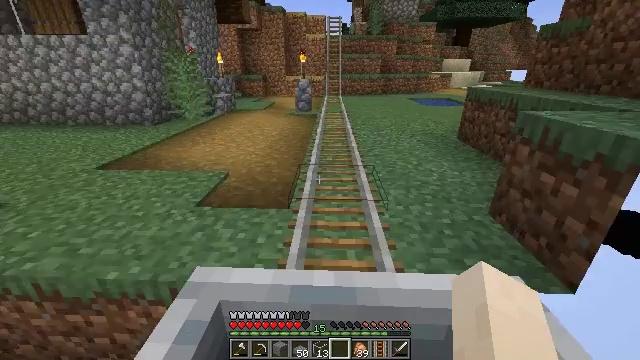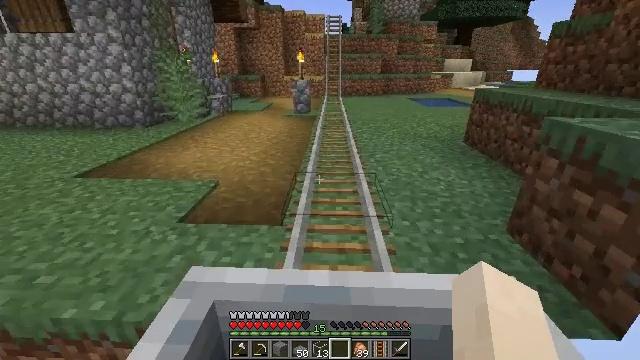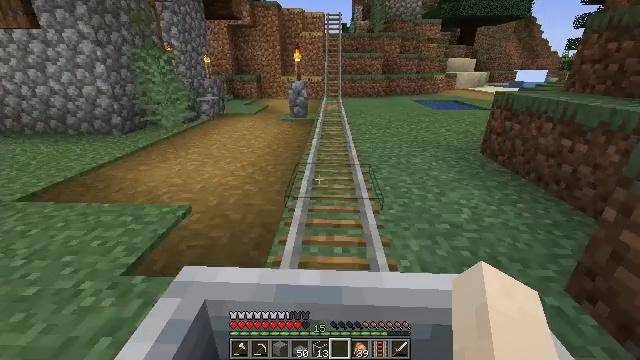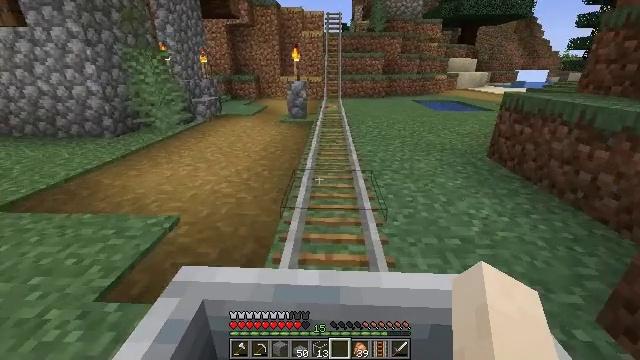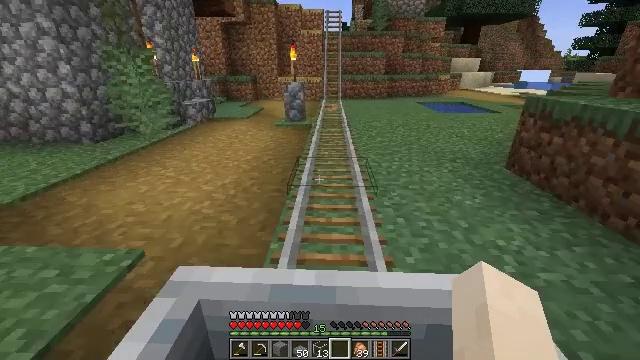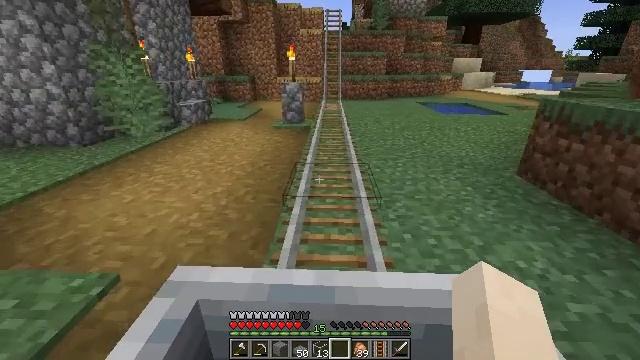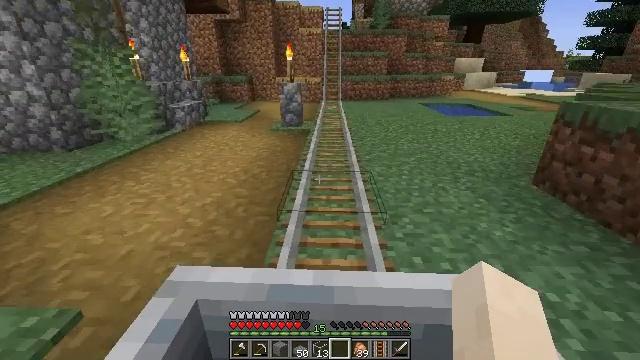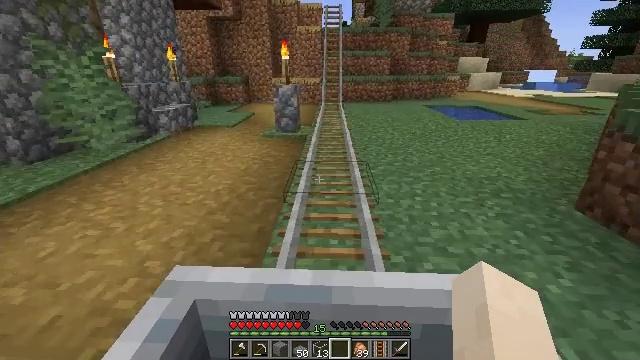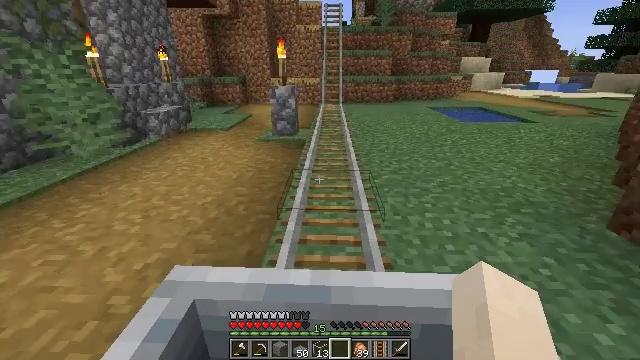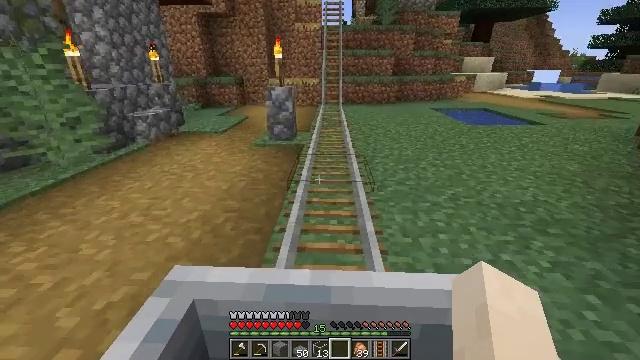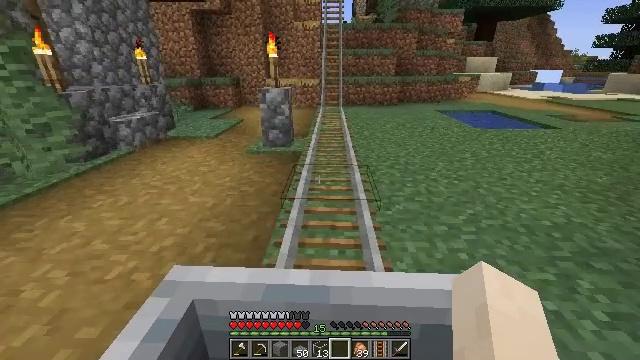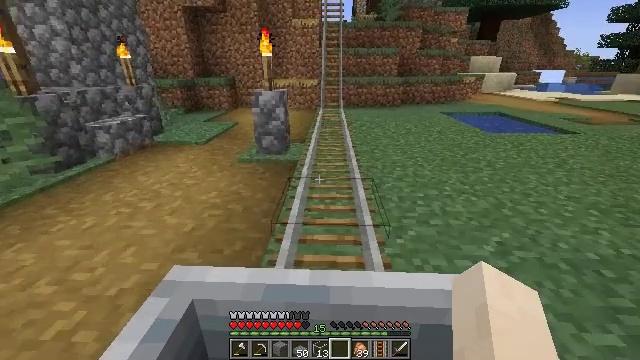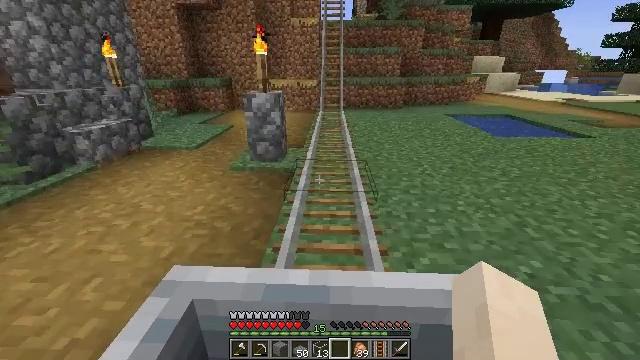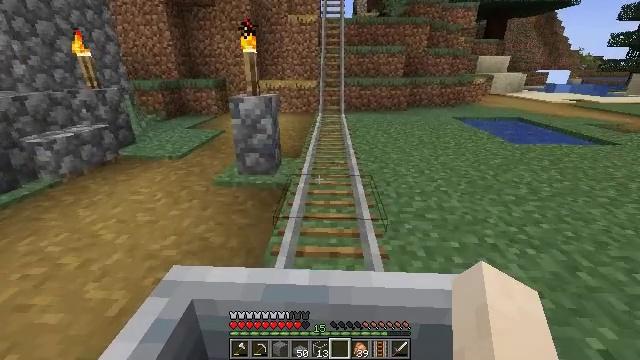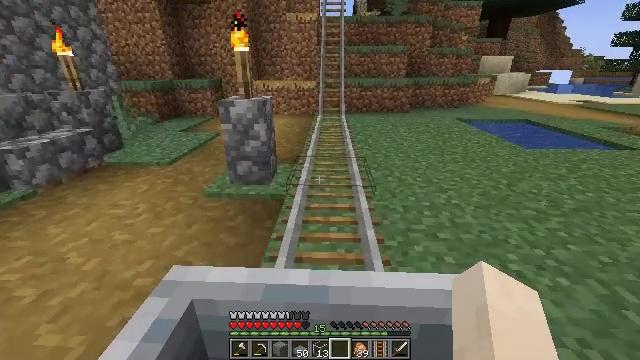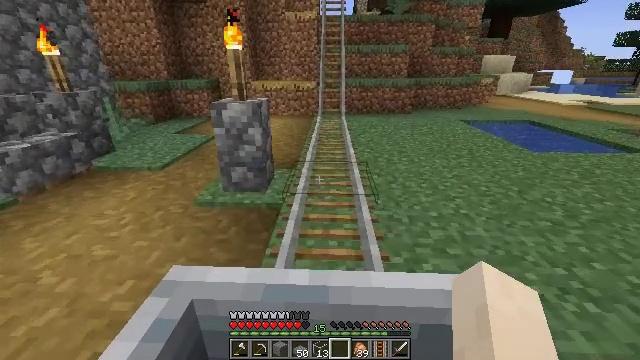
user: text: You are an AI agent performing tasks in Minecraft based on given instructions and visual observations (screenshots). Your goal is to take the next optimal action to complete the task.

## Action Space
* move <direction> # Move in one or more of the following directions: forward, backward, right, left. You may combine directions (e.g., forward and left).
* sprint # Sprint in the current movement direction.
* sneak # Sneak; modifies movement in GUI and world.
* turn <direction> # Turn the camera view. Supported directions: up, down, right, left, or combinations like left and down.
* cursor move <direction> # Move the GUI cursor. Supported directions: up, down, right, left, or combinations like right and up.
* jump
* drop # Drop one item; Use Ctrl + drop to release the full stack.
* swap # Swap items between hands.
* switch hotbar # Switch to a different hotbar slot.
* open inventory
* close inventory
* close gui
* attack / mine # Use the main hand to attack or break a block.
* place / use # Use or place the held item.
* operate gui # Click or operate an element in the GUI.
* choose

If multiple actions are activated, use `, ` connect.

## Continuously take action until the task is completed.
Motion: motion action
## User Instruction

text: Mine the stripped spruce log.
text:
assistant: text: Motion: no_op
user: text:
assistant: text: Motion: no_op
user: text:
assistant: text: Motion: no_op
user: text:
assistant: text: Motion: no_op
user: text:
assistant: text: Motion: no_op
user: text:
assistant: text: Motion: no_op
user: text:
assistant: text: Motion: no_op
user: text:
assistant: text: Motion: no_op
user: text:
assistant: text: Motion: no_op
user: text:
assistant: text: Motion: no_op
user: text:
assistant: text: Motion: no_op
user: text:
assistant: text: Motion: no_op
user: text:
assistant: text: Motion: no_op
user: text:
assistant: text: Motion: no_op
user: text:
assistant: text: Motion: no_op
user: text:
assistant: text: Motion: no_op
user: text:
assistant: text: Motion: no_op
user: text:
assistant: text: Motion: no_op
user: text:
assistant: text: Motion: no_op
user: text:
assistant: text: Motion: no_op
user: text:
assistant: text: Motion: no_op
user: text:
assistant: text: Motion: no_op
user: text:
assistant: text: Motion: no_op
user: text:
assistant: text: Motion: no_op
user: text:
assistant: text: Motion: no_op
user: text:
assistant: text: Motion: no_op
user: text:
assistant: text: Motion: no_op
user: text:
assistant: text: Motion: no_op
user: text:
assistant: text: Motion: no_op
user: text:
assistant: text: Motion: no_op